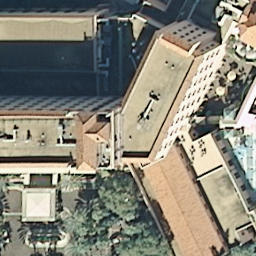
Label: buildings